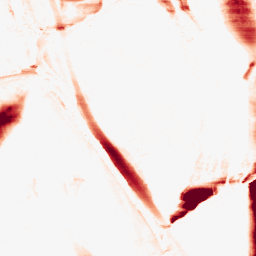
Category: morphological
Decomposition family: morphological_ellipse
Decomposition parameters: operation: opening
width: 5
height: 50
Upsampling method: sinc_hamming
Upsampling parameters: scale: 8
kernel_size: 16
Upsampling scale: 8